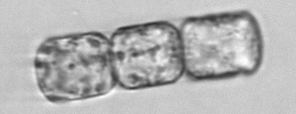
Label: Lauderia_annulata